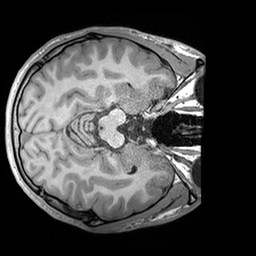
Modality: T1w
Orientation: axial
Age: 23
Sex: female
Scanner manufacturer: siemens
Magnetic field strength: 3 T
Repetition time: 1.6 s
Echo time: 0.00236 s